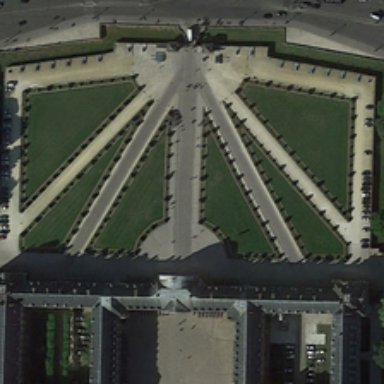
A square with green meadows are near some green trees and a building and a road .